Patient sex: F
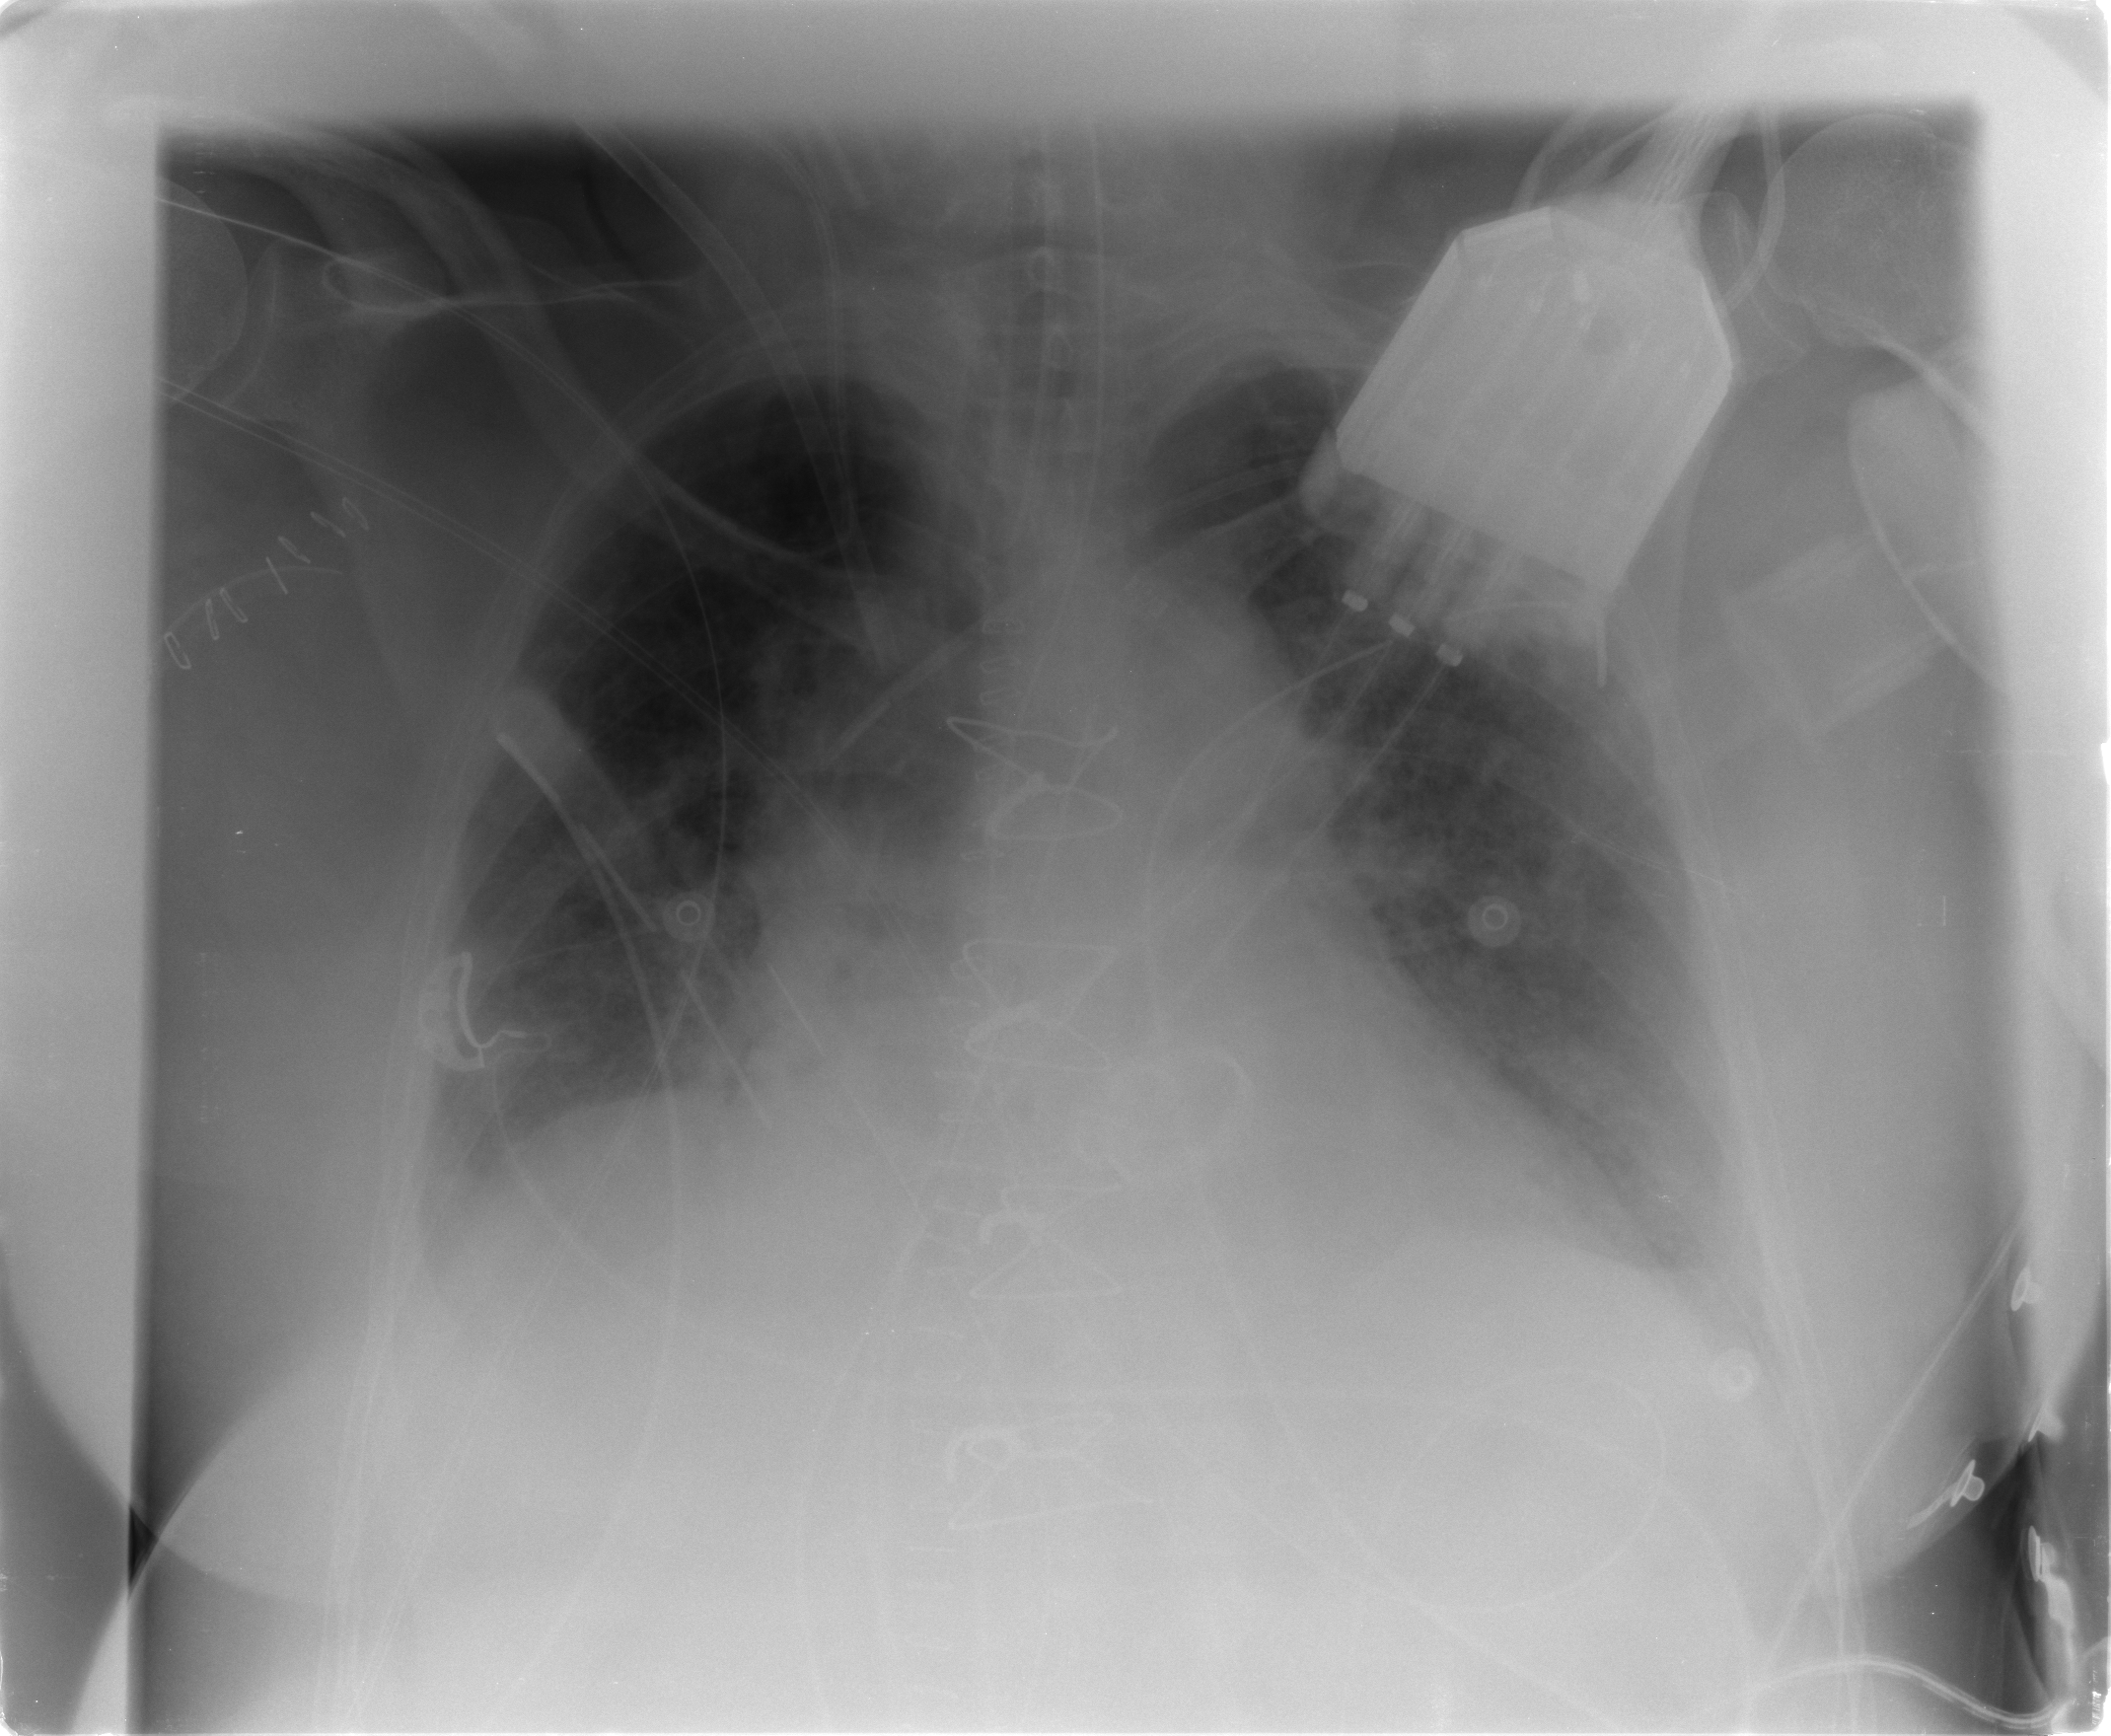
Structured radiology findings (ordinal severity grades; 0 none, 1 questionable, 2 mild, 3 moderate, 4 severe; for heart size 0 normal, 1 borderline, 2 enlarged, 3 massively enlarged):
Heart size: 2
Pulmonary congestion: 2
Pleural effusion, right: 1
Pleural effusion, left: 2
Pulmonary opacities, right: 2
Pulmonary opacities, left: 3
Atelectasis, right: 2
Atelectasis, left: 2